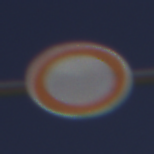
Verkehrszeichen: VerbotFahrzeugeAllerArt
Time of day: MorningAfternoon
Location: Outdoor (Nature)
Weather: Clear
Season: NotSpecified
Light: Natural